Question:
How Can i recreate similar span (marked with red outline) by simple css & Html.Without using some library like bootstrap.Can anyone give me a fiddle demo on it?
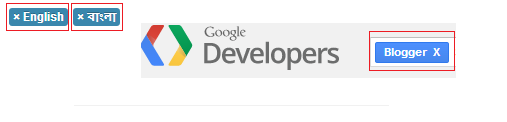
Answer: Here's how you make one :
HTML
'''
<span class="btn">StackOverflow</span>
'''
CSS
'''
.btn{
display:block;
width:100px;
background:#eee;
padding:5px
}
'''
Feel free to customize it :-)
Fiddle : <URL>
Enjoy the customization!
Some pro tip :
Use Web Inspector Tool (F12) and see how the web elements are made..
Here is the definitive guide for you : <URL>